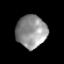
Tissue: prostate
Cell type: T cells
Senescence score: 0.3454
Nuclear area (px): 965
Mean DAPI intensity: 147.125